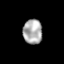
Tissue: skin
Cell type: Epithelial cells
Senescence score: 0.2873
Nuclear area (px): 468
Mean DAPI intensity: 171.598